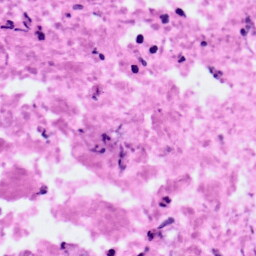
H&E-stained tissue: Pancreatic